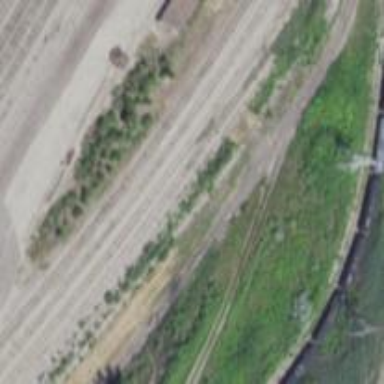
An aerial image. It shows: Railway yard.